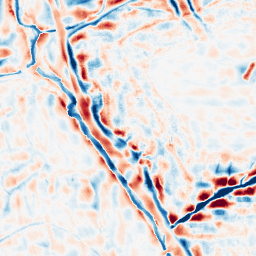
Category: wavelet
Decomposition family: wavelet_dwt
Decomposition parameters: wavelet: db4
level: 4
Upsampling method: quartic
Upsampling parameters: scale: 2
Upsampling scale: 2